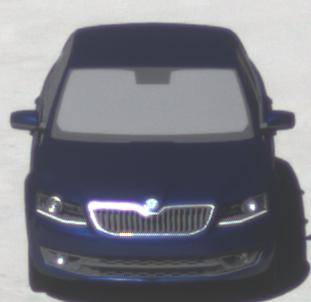
Make: Skoda
Model: Octavia 1.2 TSI
Detailed model: Octavia (III) Limousine
Model produced from: 2013/02
Model produced until: 2015/04
Doors: 5
Color: blue
Road condition: dry road
Daytime: midday
Contrast: high contrast